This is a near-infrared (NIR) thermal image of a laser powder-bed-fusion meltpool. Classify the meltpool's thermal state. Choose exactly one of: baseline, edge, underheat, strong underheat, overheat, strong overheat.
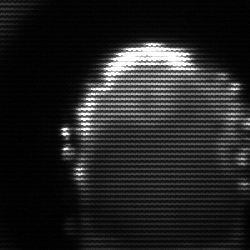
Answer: baseline